Field crop: tomato
Growth stage: 1
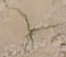
Species: cyperus